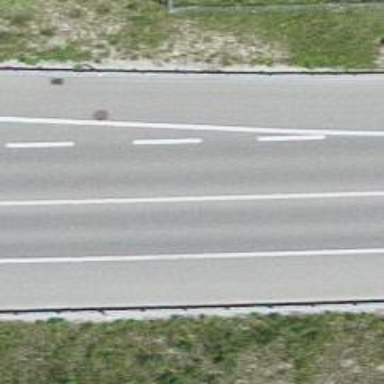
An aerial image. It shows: Asphalt road designated as trunk highway.